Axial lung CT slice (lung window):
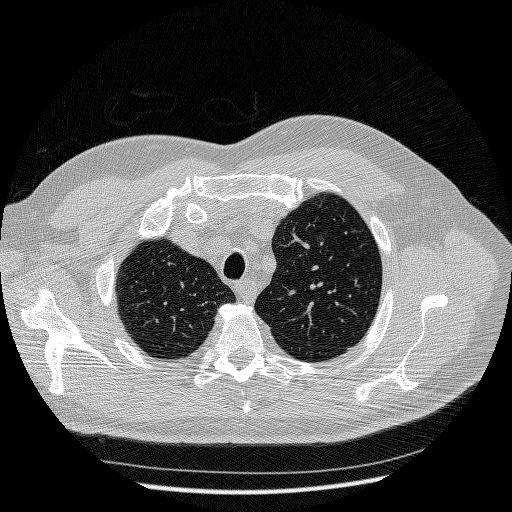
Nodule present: yes
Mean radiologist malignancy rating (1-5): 3.333